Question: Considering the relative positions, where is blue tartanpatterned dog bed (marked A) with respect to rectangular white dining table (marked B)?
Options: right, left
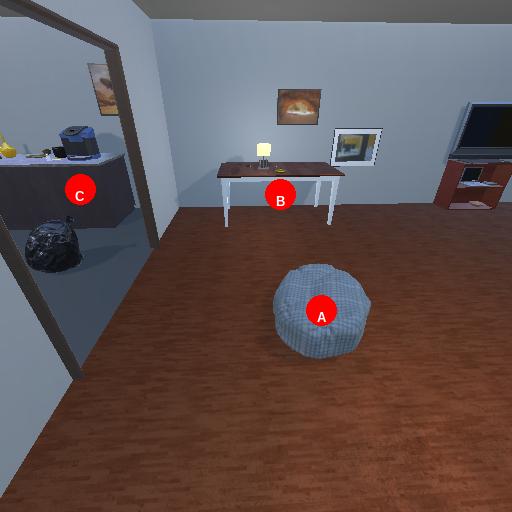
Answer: right